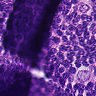
Metastatic tissue present: yes